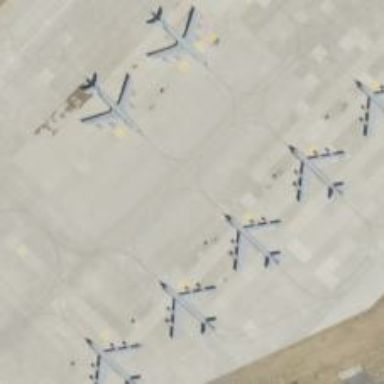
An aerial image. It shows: Image of taxiway at airport.